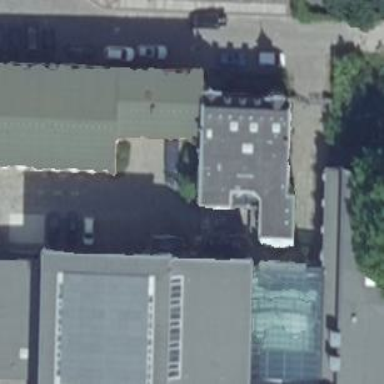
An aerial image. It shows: Historic building serving as museum.